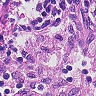
Metastatic tissue present: no